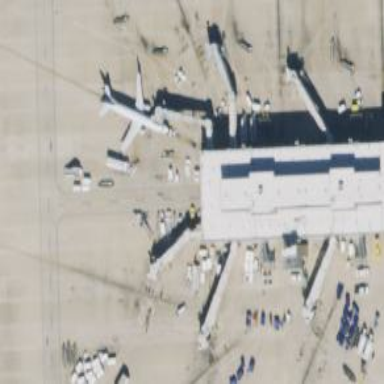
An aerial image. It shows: Airport gate.